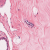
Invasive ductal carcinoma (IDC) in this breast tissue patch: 0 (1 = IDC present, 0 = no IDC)